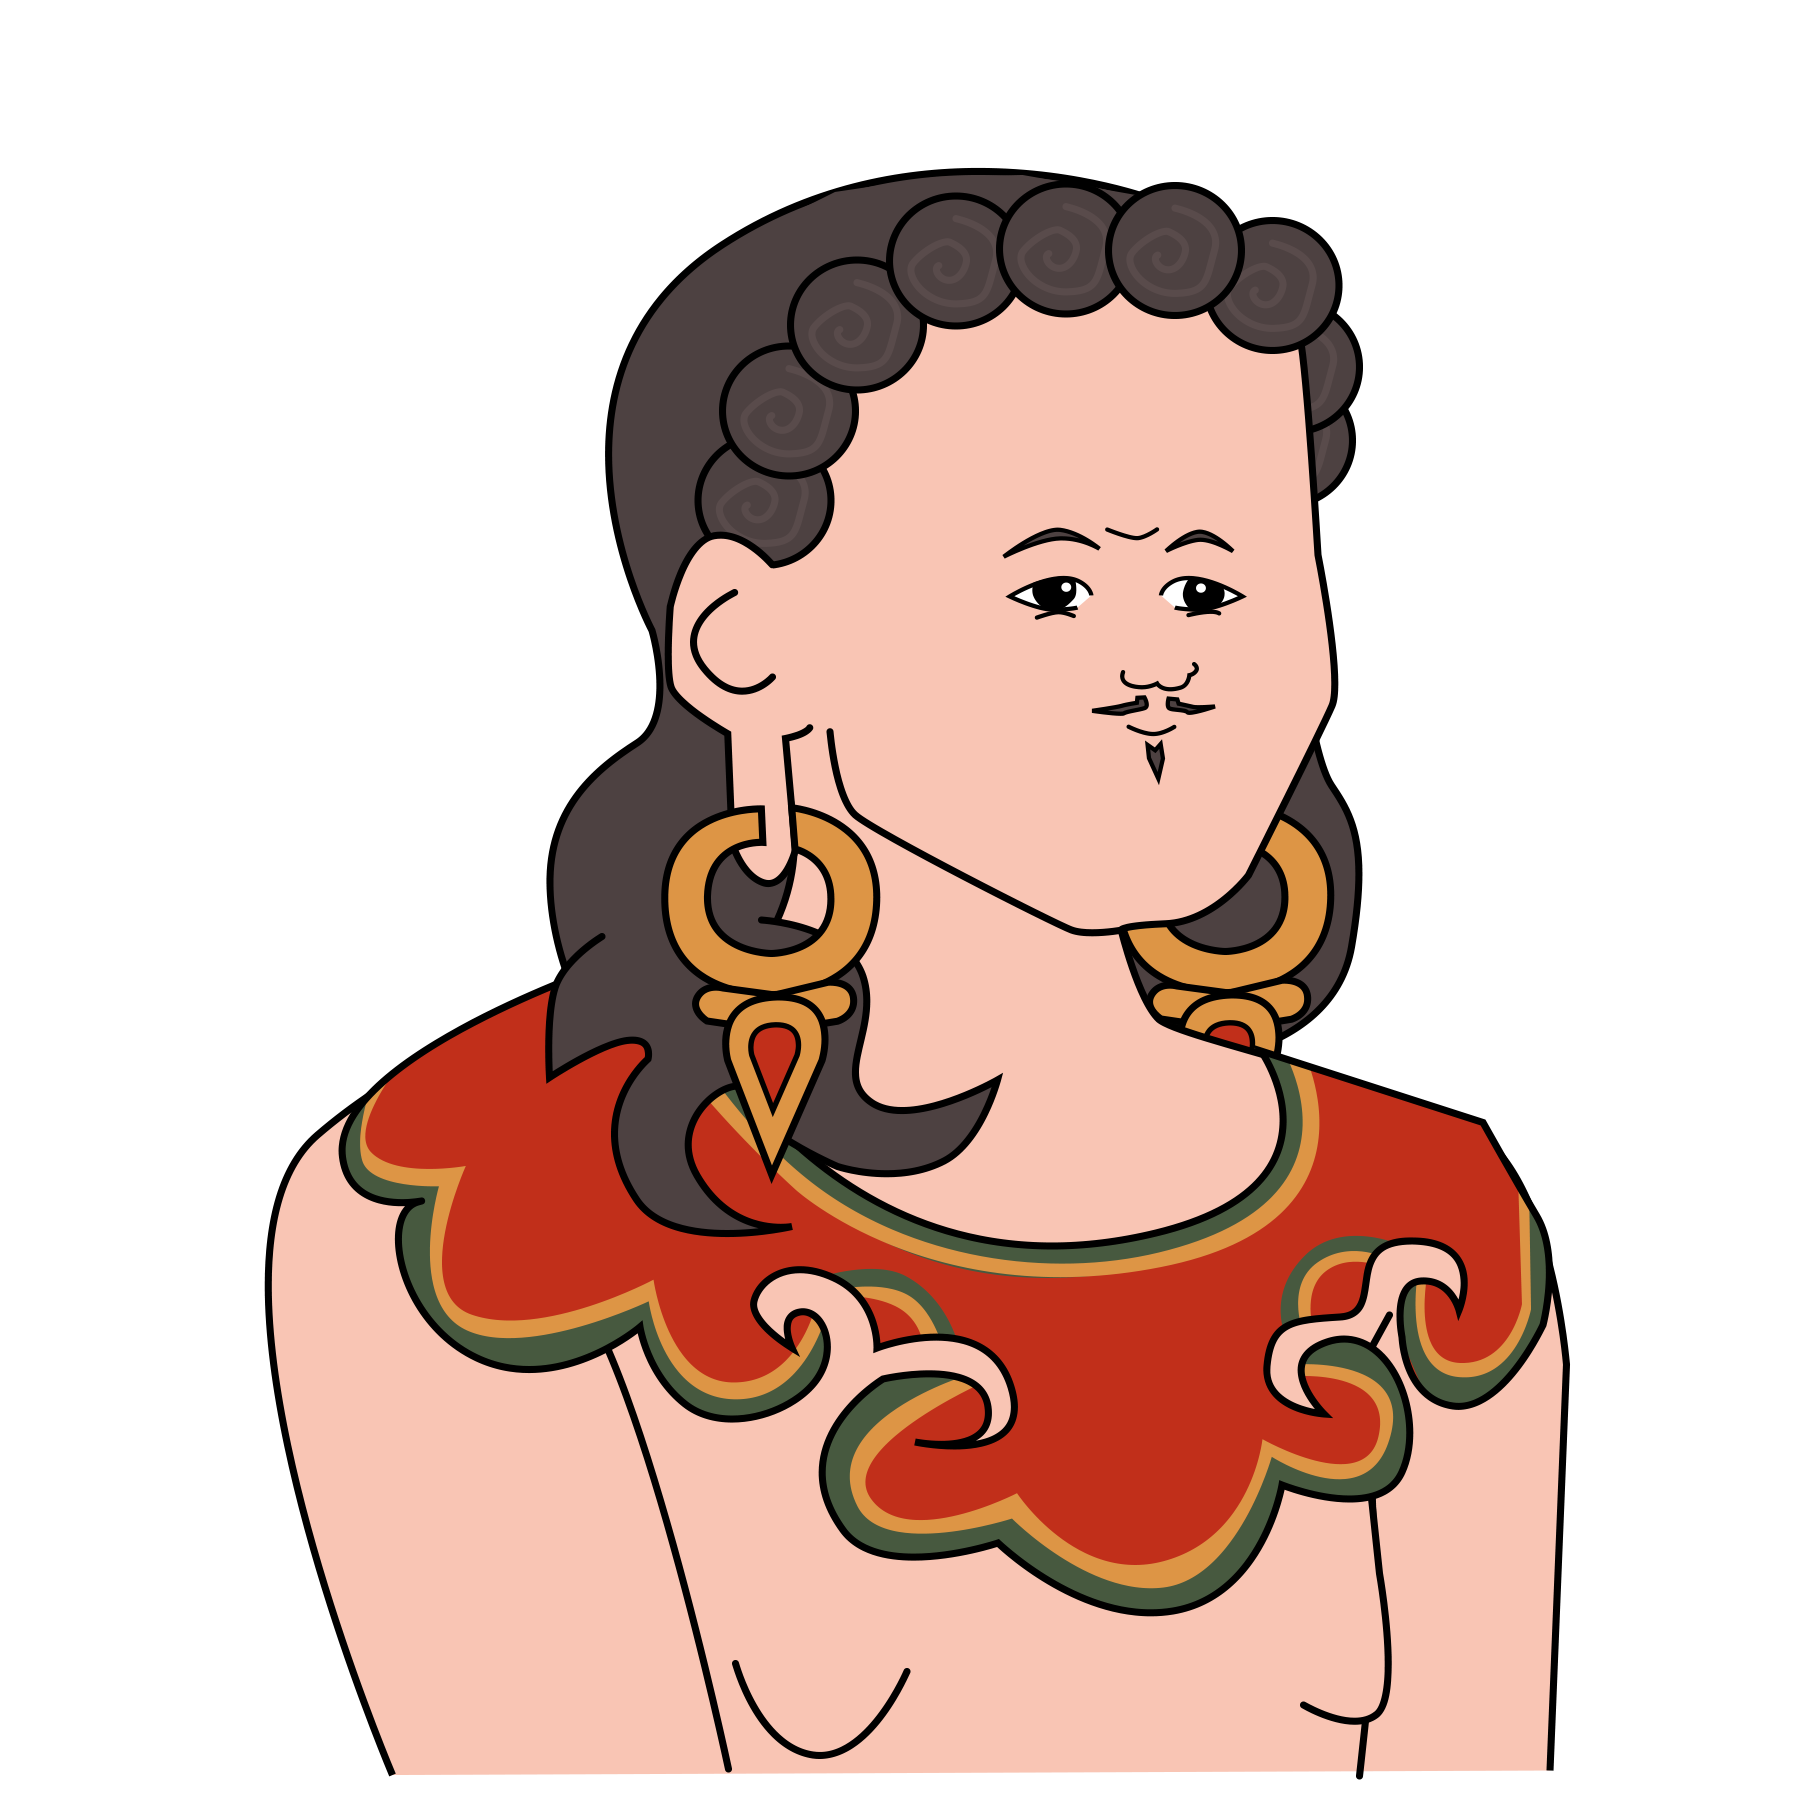
Label: 5_Trad_Boywife